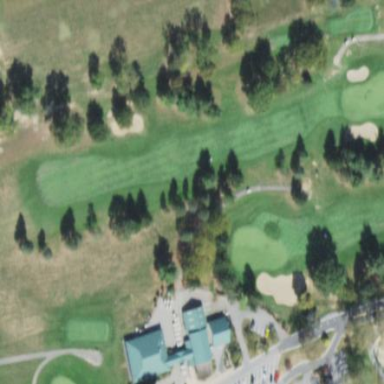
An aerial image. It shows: Grassy area designated as golf fairway.